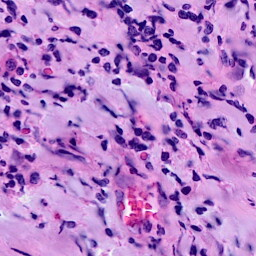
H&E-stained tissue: Breast